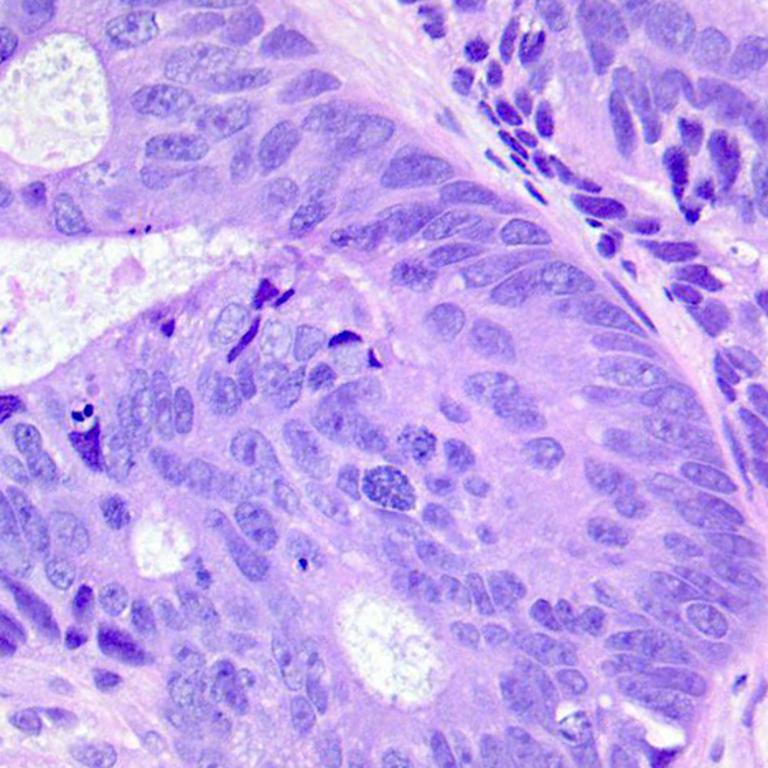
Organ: colon
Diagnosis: adenocarcinomas